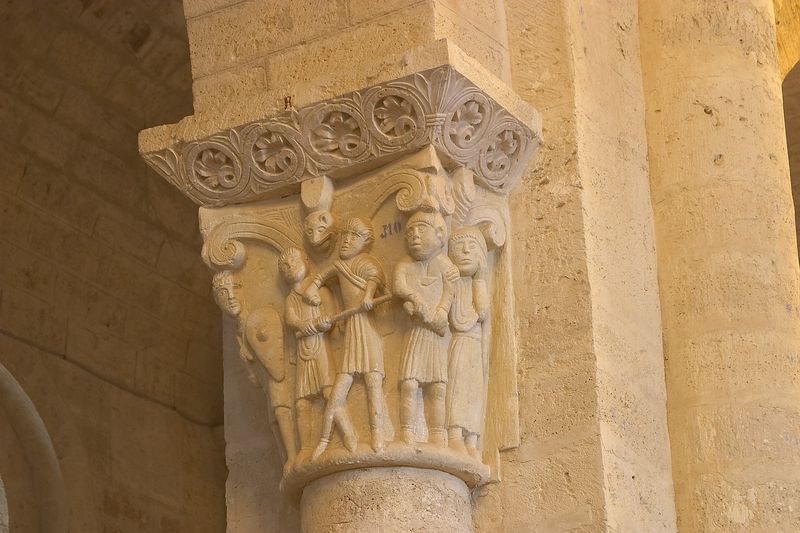
Titel: San Martin in Fromista
Standort: Fromista, San Martin (EU - E)
Schlagwörter: blätter, kämpfer, wolf, menschen, marmor, männer, pfeiler, säule, muster, ornament, rock, architektur, stein, kirche, relief, röcke, stab, pilaster, figuren, lanze, soldaten, floral, katze, schild, kloster, schwert, waffen, soldat, helm, armee, rüstung, kapitell, fries, voluten, männchen, bär, kreuzgang, gewähr, ssoldat, br, durchbohrung